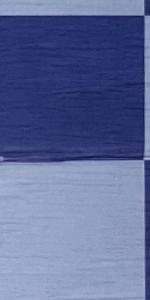
Label: Empty